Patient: sex M, age 68
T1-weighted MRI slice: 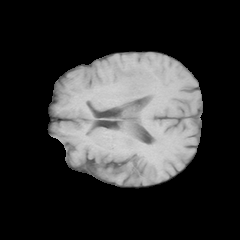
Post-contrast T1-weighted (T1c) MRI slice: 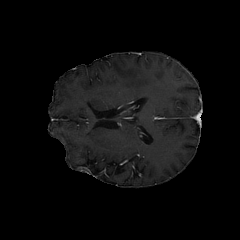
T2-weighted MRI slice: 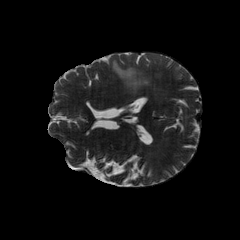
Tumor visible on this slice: yes
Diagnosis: Glioblastoma, IDH-wildtype
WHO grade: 4